Question: Working on a flight booking website. I want to search an Airport through IATA codes.Not the Names.

When I type LON it should display London on the top because the IATA code is LON.
'''
app.factory("States", function () {
var states = [
'Ansan, South Korea(A1N)', 'Asan, South Korea(A1S)', 'Atascadero - CA, United States(AA1)', 'Aachen, Germany(AAC)', 'Annaba, Algeria(AAE)', 'Aalborg, Denmark(AAL)', 'Al Ain, United Arab Emirates(AAN)', 'Arlon, Belgium(AAO)', 'Anapa, Russia(AAQ)', 'Aarhus, Denmark(AAR)', 'Arras, France(AAS)', 'Aalst, Belgium(AAT)', 'Araxa, Brazil(AAX)', 'Austrian Alps, Austria(AAZ)', 'Edmonton, Canada(AB)', 'Absecon - NJ, United States(AB5)', 'Austinburg - OH'
]
return states;
});
'''
This is the HTML code
'''
<input name="states" id="city" style="font-size: 14px" type="text"
placeholder="Any worldwide city or airport"
ng-model="selectedNumberNonEditable" allow-custom="false"
typeahead="state for state in states | filter:$viewValue | limitTo:8"
class="form-control" required>
'''
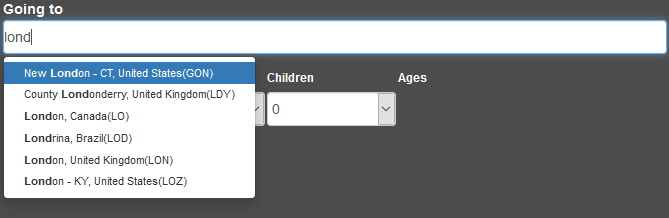
Answer: To do this, your data model will have to be modified to support this. You could-pre-process in JavaScript using splits, regex, etc, but that's not really an ideal situation, and not something you want to do client-side.
This solution will work if you can modify your model to have separate 'name' and 'code' properties:
Given a model like this: '{ 'name': 'Boston', 'code': 'BOS' }', and having an array of aiports:
'''
$scope.airports = [
{ 'name': 'Boston', 'code': 'BOS' },
{ 'name': 'London, United Kingdom', 'code': 'LON'},
{ 'name': 'New London, CT', 'code': 'GON'}
]
'''
You can create a typeahead like so:
'''
<input type="text"
ng-model="selected1"
uib-typeahead="airport as airport.name + ' (' + airport.code + ')' for airport in airports | filter:{code:$viewValue} | limitTo:10"
class="form-control" />
'''
> I have create a Demo of this with three variations, one with the display as you have it (Name with code in parens), and one with just the code, and one with just the name.
<URL>